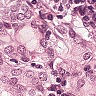
Metastatic tissue present: yes